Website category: movie
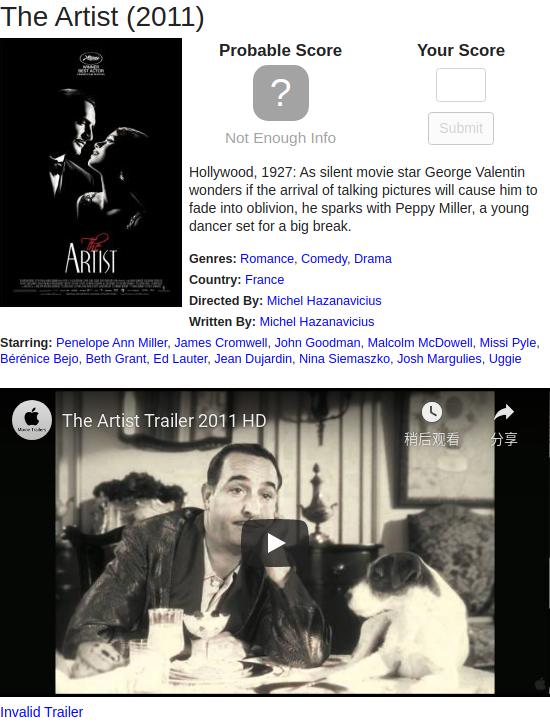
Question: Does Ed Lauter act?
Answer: yes

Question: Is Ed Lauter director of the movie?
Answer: no

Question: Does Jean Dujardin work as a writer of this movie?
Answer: no

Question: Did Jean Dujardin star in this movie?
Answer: yes

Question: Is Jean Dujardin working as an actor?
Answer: yes

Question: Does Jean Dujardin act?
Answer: yes

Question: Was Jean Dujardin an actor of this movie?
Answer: yes

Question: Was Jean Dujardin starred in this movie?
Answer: yes

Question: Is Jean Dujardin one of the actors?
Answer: yes

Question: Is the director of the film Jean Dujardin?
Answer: no

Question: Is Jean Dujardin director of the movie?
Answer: no

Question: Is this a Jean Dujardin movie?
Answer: no

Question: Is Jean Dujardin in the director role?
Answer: no

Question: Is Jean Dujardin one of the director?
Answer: no

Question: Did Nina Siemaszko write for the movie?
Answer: no

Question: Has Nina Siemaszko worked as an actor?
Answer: yes

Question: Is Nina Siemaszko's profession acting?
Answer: yes

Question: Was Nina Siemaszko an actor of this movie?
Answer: yes

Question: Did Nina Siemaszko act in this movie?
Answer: yes

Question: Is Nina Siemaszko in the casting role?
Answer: yes

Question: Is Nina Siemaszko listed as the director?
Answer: no

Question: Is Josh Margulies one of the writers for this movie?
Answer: no

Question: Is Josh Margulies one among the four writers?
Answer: no

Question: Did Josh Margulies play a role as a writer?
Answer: no

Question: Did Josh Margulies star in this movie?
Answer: yes

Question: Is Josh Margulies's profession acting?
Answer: yes

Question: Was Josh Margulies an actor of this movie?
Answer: yes

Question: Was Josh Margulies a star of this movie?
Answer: yes

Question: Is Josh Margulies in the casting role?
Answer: yes

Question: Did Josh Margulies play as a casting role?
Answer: yes

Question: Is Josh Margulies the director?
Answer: no

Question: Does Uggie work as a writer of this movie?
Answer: no

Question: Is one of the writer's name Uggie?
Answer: no

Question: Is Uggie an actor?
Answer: yes

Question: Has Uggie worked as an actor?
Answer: yes

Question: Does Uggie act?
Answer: yes

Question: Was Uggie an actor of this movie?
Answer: yes

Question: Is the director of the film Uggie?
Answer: no

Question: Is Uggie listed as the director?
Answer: no

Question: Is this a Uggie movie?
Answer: no

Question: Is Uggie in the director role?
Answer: no